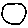
Label: circle